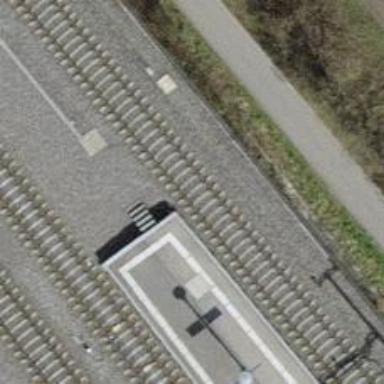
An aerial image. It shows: Railway track with contact line for electrification.